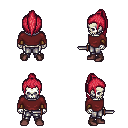
a pixel art fantasy rpg character, male body template, skeleton, maroon long-sleeve shirt, metal pants, ruby red long topknot hairstyle, cloth bracers, maroon shoes, dagger, four views (front, back, left, right), 2x2 character sprite sheet, small pixel art, hard edges, no anti-aliasing